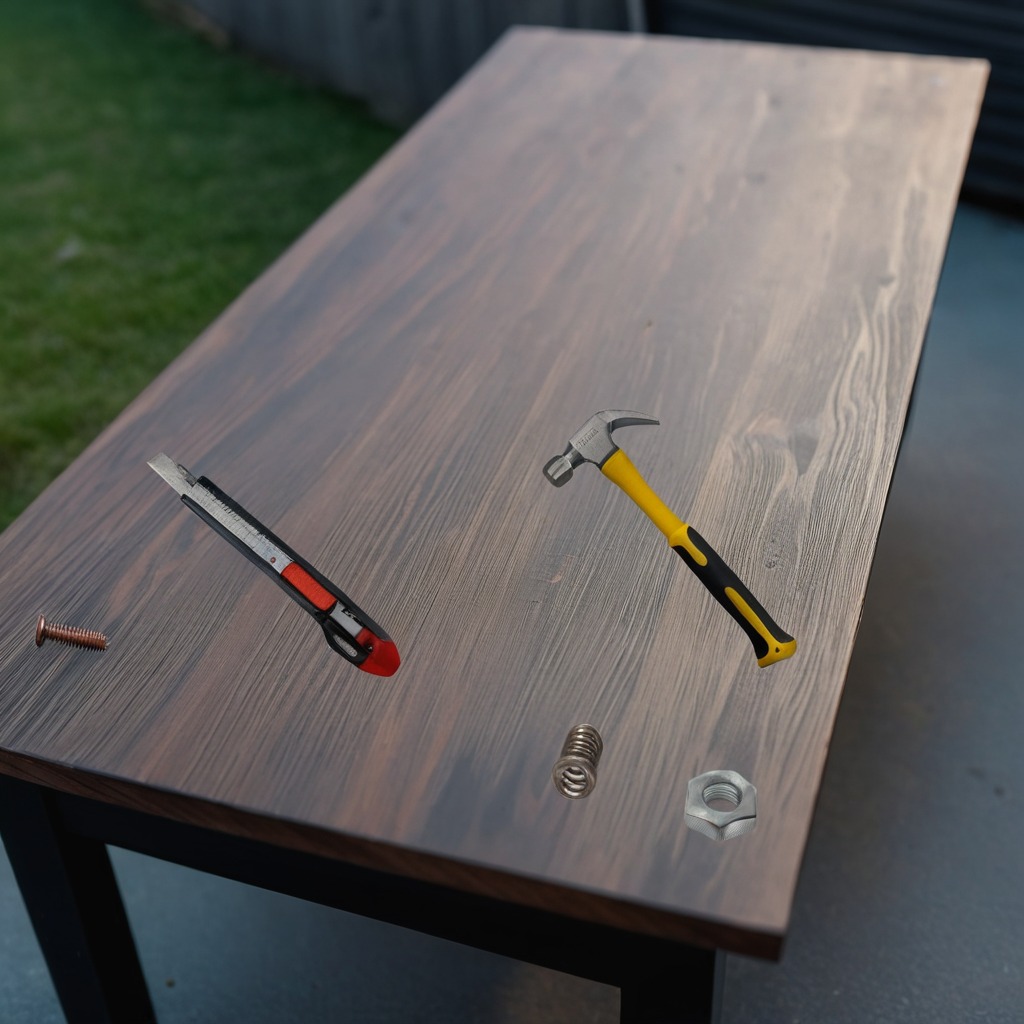
A utility knife, a metal machine screw, a hammer, a coiled metal spring, and a metal nut are lying on a old table with faint burn marks in a small garage at twilight.